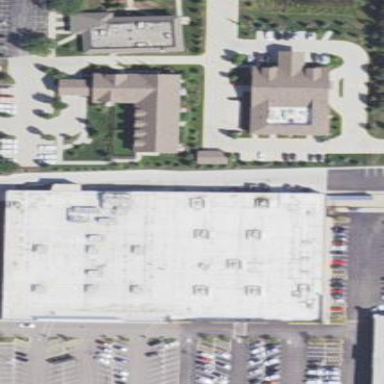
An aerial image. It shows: Retail building.